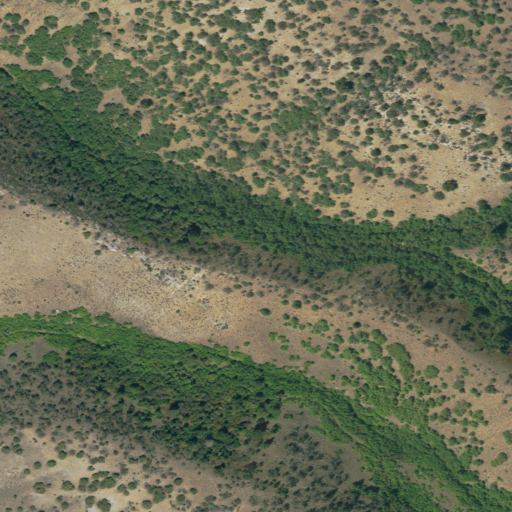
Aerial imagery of valley in Utah named Three Drag Road Canyon containing shrub, deciduous forest, and evergreen forest